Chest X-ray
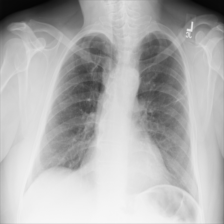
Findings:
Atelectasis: negative
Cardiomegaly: negative
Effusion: negative
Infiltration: negative
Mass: negative
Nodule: negative
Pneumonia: negative
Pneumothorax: negative
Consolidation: negative
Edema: negative
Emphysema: negative
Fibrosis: negative
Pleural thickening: negative
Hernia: negative